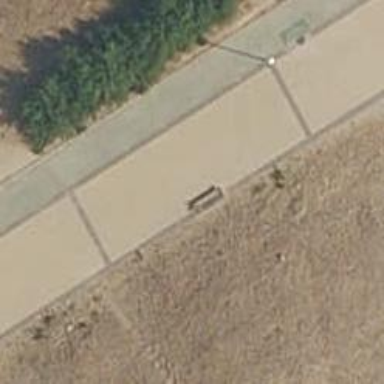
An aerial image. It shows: Brown bench.